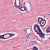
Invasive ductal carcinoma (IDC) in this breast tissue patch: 0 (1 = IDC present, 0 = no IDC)